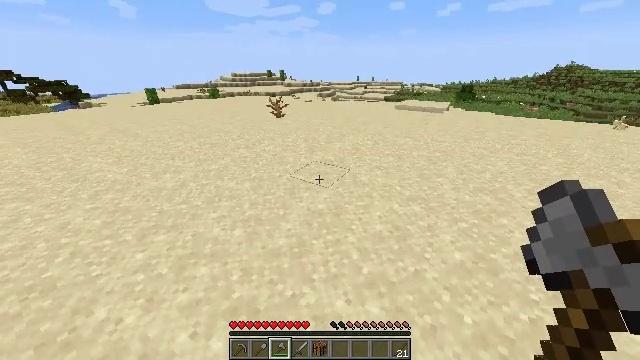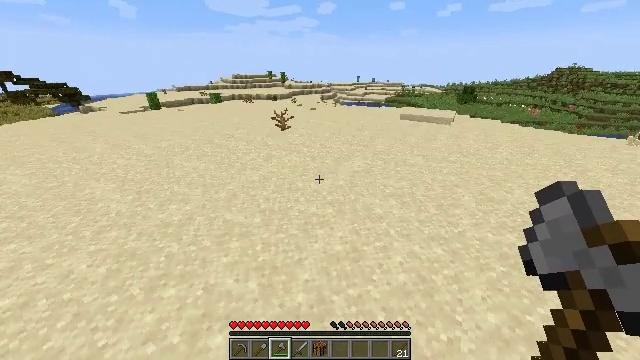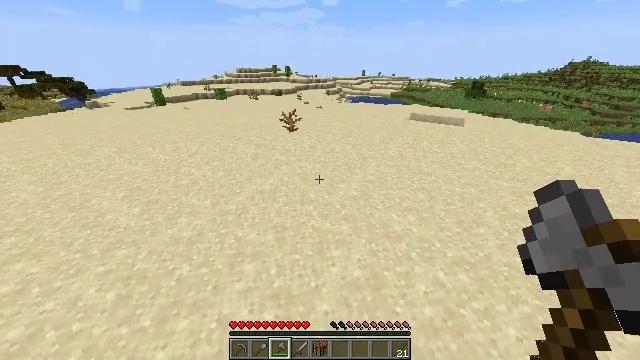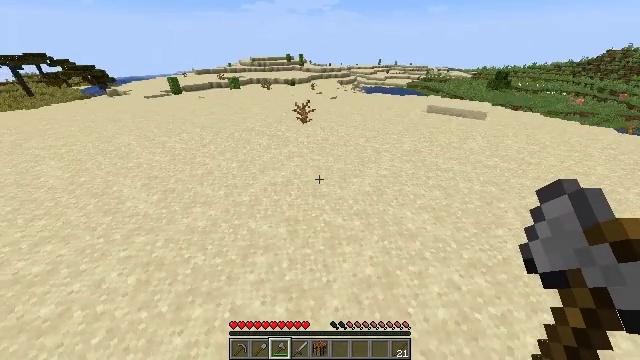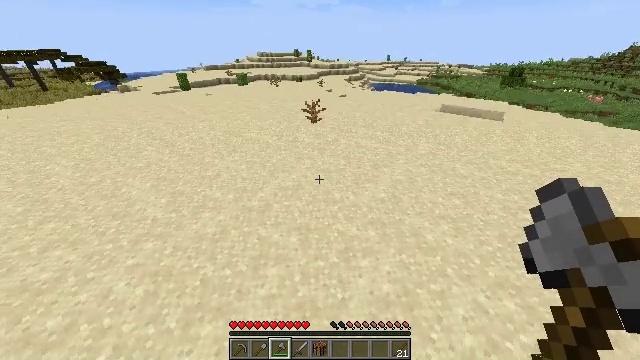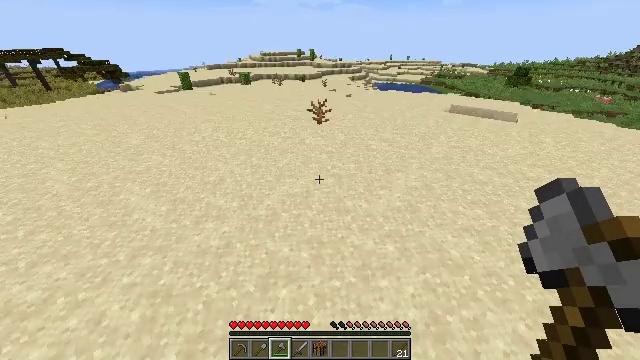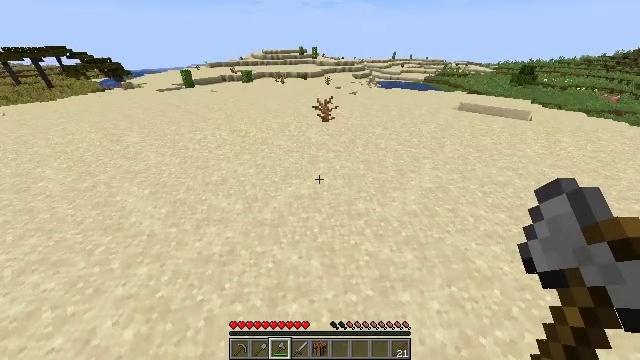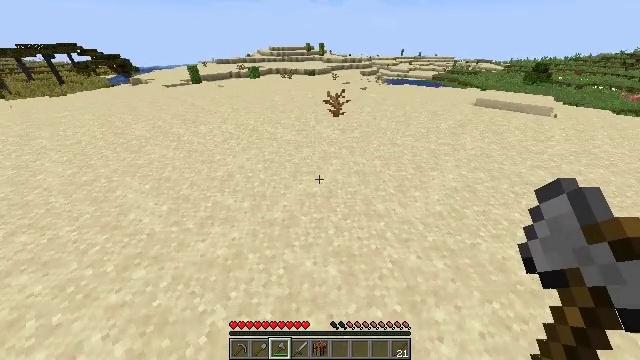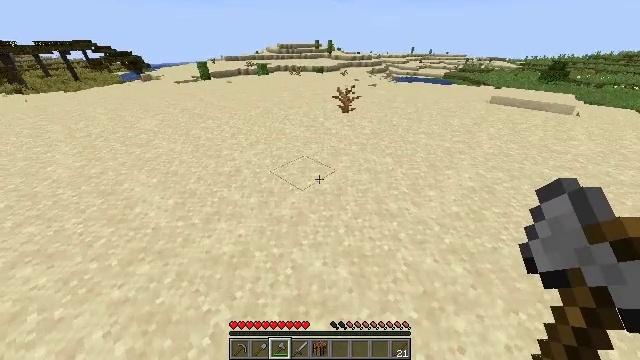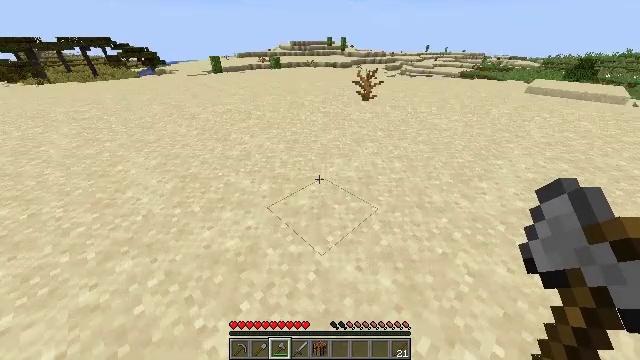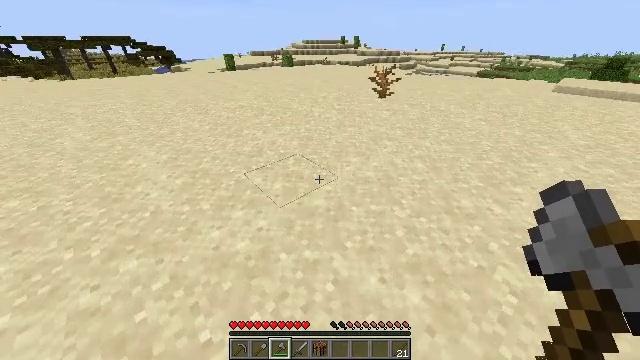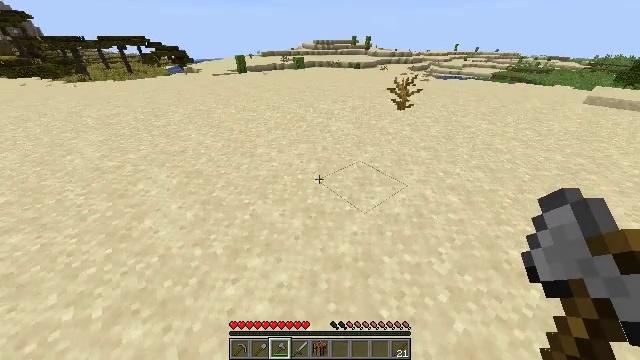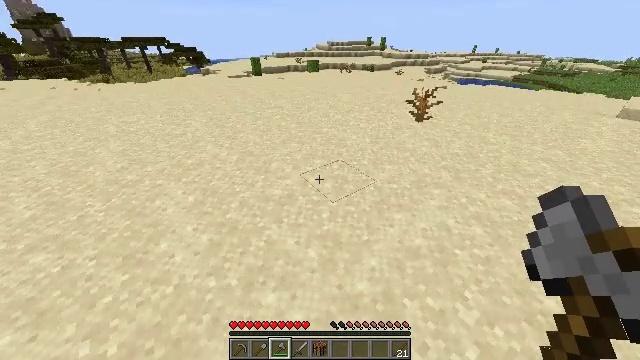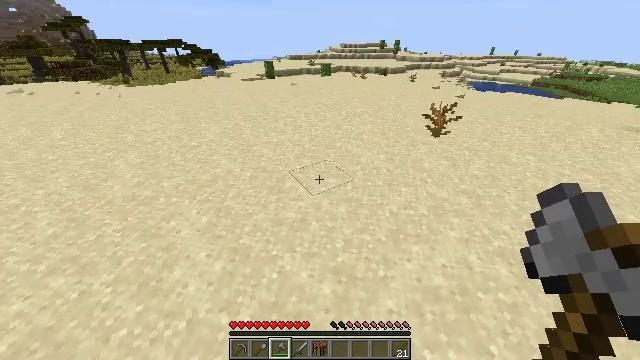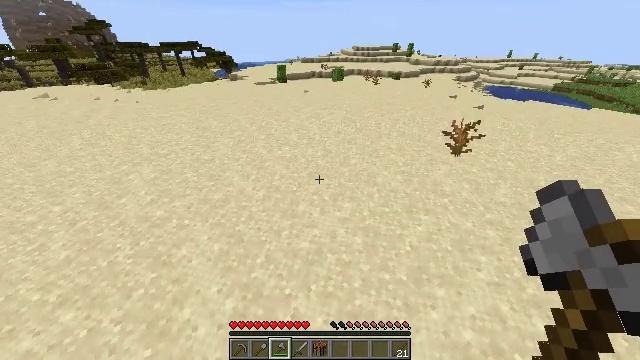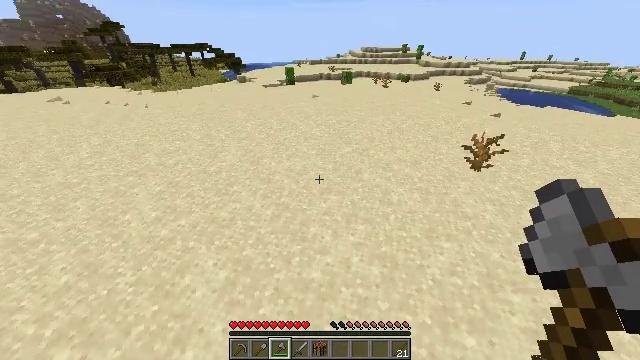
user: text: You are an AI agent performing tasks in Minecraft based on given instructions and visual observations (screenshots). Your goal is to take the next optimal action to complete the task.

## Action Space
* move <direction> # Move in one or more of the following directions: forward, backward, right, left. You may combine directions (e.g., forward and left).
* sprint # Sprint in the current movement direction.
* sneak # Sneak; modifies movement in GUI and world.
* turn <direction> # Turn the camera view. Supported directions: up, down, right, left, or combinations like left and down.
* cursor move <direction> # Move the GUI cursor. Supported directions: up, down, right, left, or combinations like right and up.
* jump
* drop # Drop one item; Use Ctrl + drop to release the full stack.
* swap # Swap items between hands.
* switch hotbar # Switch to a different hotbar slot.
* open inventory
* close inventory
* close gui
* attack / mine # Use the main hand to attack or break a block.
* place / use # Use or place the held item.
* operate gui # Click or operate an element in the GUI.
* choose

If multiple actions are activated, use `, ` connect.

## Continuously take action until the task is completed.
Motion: motion action
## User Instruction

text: Break the hay block to collect it.
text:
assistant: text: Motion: move forward and move left, sprint, jump
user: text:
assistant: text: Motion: move forward and move left, sprint, turn left and down, jump
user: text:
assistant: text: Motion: move forward and move left, sprint, turn left and down, jump
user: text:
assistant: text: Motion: move forward and move left, sprint, turn left, jump
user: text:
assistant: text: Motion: move forward and move left, sprint, jump
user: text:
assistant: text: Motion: move forward and move left, sprint, jump
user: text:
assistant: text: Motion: move forward and move left, sprint, turn left, jump
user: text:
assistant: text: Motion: move forward and move left, sprint, turn left, jump
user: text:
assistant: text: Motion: move forward and move left, sprint, turn left, jump
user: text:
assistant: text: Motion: move forward and move left, sprint, turn left, jump
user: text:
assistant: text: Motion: move forward and move left, sprint, turn left, jump
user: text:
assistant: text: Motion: move forward and move left, sprint, turn left, jump
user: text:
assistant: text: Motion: move forward and move left, sprint, turn left, jump
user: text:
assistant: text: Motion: move forward and move left, sprint, turn left, jump
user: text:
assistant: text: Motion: move forward, sprint, turn left, jump
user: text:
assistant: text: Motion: move forward, sprint, jump
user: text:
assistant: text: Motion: move forward, sprint, jump
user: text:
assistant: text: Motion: move forward, sprint, jump
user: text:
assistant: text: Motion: move forward, sprint, jump
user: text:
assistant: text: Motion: move forward, sprint, jump
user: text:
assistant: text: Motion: move forward, sprint, turn left, jump
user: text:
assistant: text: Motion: move forward, sprint, turn left, jump
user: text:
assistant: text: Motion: move forward, sprint, turn left, jump
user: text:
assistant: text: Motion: move forward, sprint, turn left and up, jump
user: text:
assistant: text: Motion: move forward, sprint, turn left, jump
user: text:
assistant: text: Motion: move forward, sprint, turn left, jump
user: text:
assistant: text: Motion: move forward, sprint, jump
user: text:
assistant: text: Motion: move forward, sprint, jump
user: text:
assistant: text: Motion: move forward, sprint, jump
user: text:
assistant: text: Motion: move forward, sprint, jump